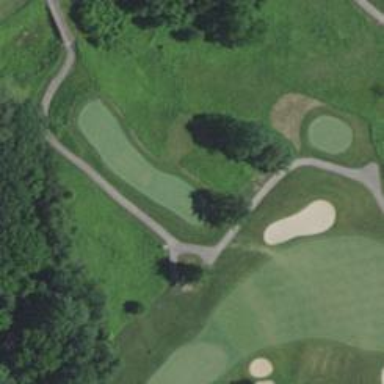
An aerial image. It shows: Golf tee on grassy land.